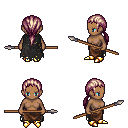
a pixel art fantasy rpg character, female body template, human, dark skin, black tattered cape, robe skirt, white blonde ponytail hairstyle, gold boots, spear, four views (front, back, left, right), 2x2 character sprite sheet, small pixel art, hard edges, no anti-aliasing